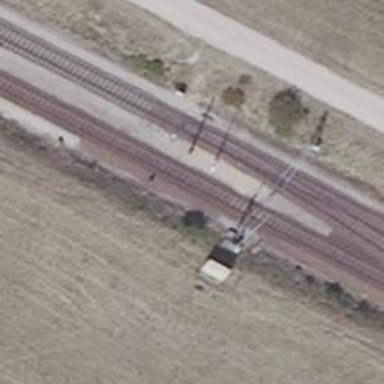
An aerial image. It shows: Railway signal.